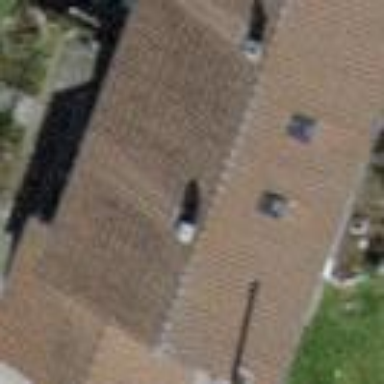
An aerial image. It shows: Semi-detached house with gabled roof.